Interaction volume radius: 5 \u00c5
Interaction volume height: 30 \u00c5
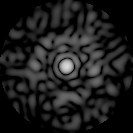
Disorder parameter: 0.8401